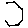
Label: hexagon